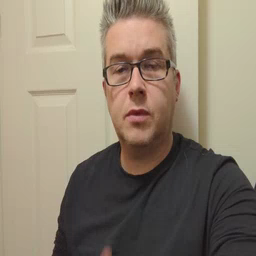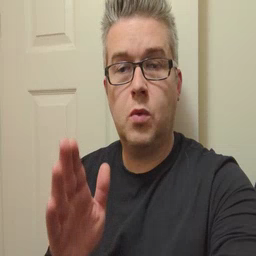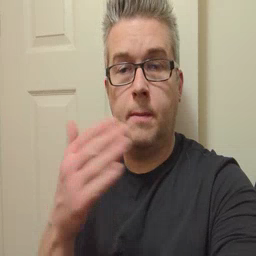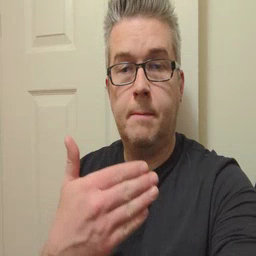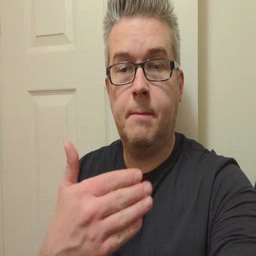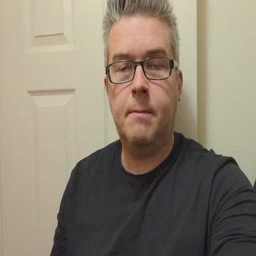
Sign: room